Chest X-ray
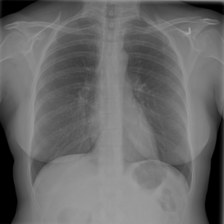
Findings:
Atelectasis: negative
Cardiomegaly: negative
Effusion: negative
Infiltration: negative
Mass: negative
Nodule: negative
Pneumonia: negative
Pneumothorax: negative
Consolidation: negative
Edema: negative
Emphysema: negative
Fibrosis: negative
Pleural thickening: negative
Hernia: negative